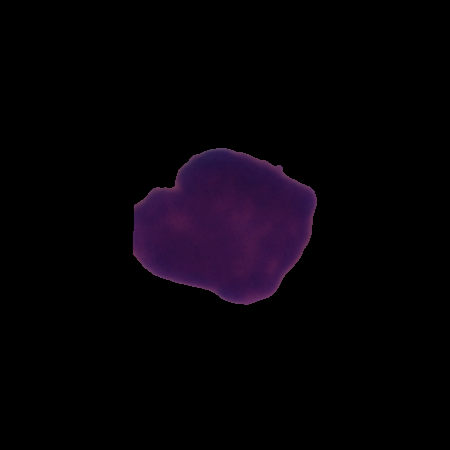
Label: healthy